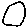
Label: circle